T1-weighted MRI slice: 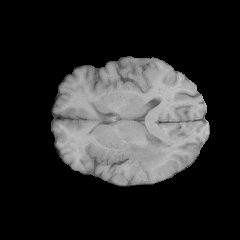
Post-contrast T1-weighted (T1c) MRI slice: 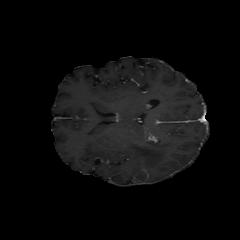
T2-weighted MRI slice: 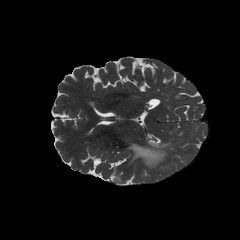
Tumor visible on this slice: yes